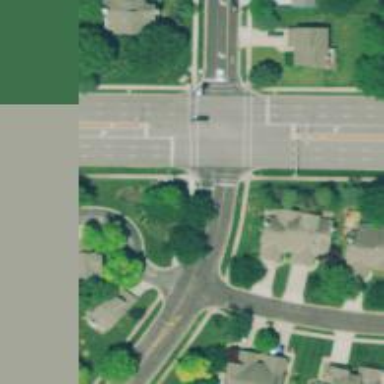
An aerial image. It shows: Solid stop line on the road marking.